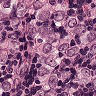
Metastatic tissue present: yes